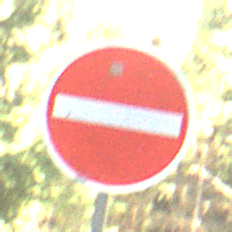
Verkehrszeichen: VerbotDerEinfahrt
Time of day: MorningAfternoon
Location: Outdoor (Nature)
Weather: Clear
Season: NotSpecified
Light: Natural